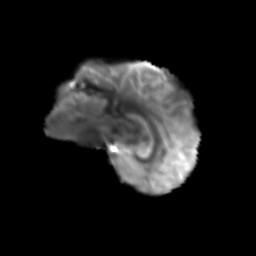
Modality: T2w
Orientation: sagittal
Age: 62
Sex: male
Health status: ill
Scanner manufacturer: siemens
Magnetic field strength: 3 T
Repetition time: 8.7 s
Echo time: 0.11 s